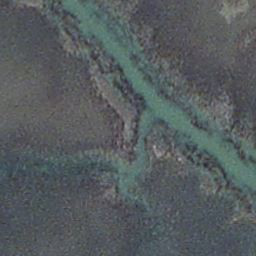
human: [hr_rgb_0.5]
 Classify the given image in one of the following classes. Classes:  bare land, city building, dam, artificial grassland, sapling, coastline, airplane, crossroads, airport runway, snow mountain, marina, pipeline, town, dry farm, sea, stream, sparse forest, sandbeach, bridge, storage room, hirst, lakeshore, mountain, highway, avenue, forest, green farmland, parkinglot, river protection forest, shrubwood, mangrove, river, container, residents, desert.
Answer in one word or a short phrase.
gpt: stream